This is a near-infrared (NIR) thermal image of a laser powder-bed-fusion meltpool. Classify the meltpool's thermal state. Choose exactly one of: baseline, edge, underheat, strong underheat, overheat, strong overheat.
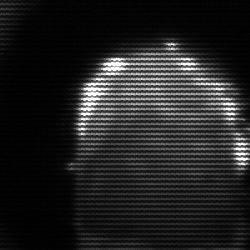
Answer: baseline